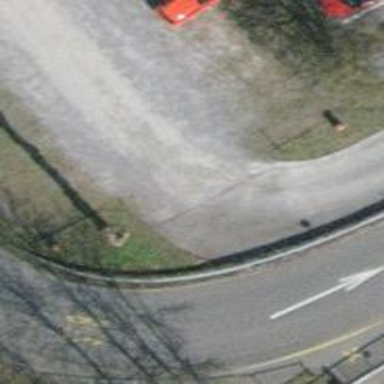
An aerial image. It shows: Compacted parking aisle alongside service road.